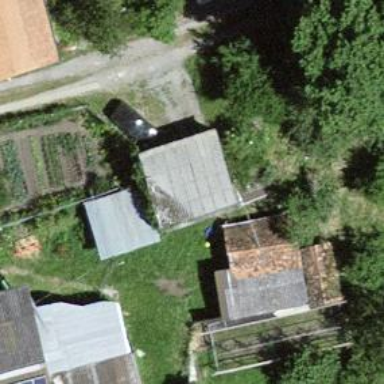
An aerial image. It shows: Shed.